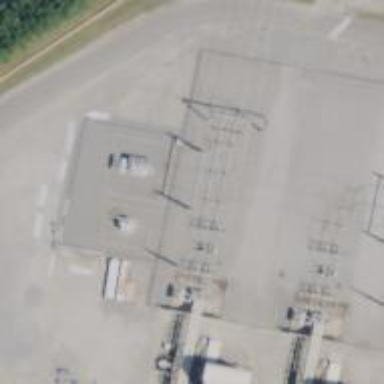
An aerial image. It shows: Switch for power supply.